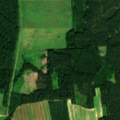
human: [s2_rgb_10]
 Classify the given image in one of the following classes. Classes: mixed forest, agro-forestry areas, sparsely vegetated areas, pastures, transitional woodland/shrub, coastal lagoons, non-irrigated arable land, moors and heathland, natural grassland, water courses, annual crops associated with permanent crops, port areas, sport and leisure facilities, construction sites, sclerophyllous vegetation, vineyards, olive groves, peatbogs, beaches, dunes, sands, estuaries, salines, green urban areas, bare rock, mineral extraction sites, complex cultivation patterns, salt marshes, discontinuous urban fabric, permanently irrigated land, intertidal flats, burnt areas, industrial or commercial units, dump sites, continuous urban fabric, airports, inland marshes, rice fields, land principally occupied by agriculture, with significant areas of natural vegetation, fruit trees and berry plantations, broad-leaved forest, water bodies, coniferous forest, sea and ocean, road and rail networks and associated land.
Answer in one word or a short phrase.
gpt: non-irrigated arable land, pastures, coniferous forest, mixed forest, transitional woodland/shrub